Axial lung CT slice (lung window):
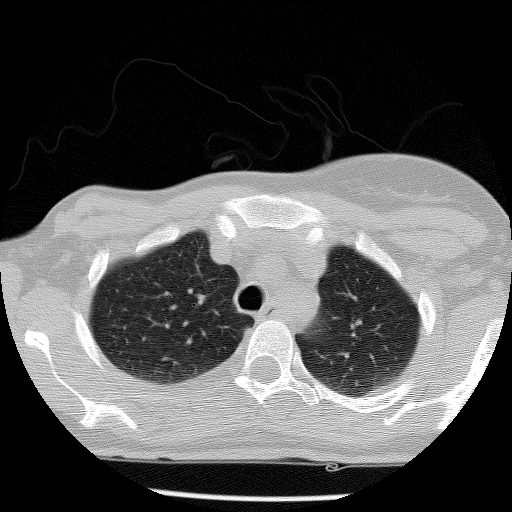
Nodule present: no